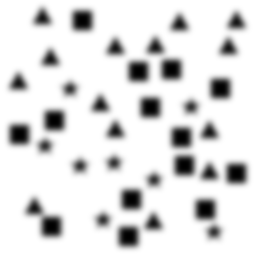
Squares: 14
Triangles: 14
Stars: 8
Total shapes: 36